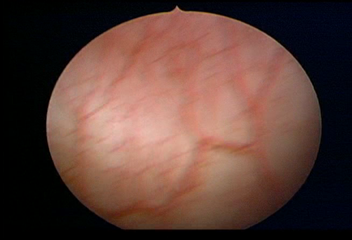
Modality: WLC
Class: Normal mucosa
Bladder cancer association: No